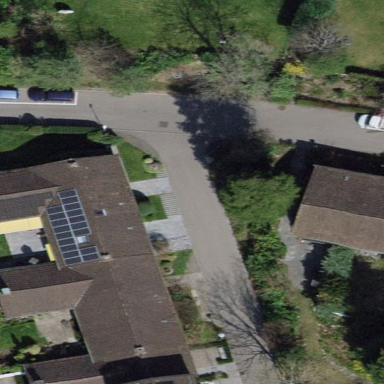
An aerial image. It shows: Terrace-style building with gabled roof.